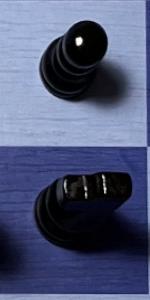
Label: Knight_Black